Interaction volume radius: 5 \u00c5
Interaction volume height: 15 \u00c5
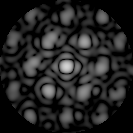
Disorder parameter: 0.4756